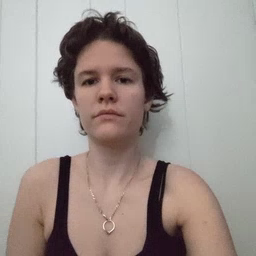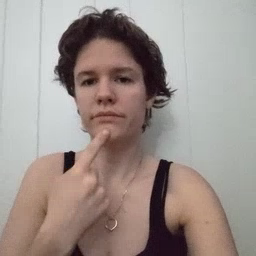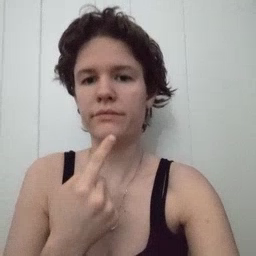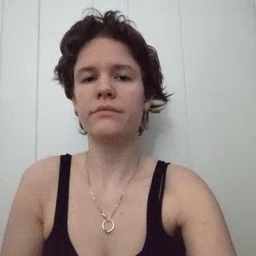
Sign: say